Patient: sex M, age 52
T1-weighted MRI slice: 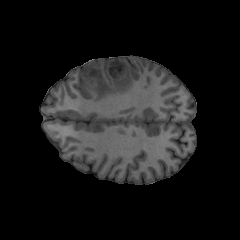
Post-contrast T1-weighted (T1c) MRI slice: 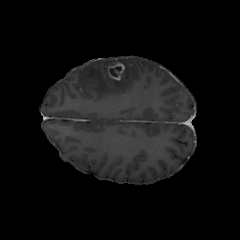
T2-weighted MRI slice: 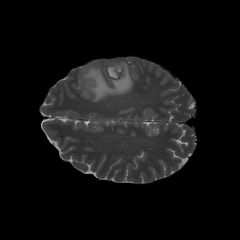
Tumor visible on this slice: yes
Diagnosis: Glioblastoma, IDH-wildtype
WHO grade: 4